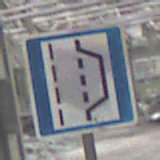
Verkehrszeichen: NothalteUndPannenbucht
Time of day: Midday
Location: Roofed (Special)
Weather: Overcast
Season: NotSpecified
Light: Natural